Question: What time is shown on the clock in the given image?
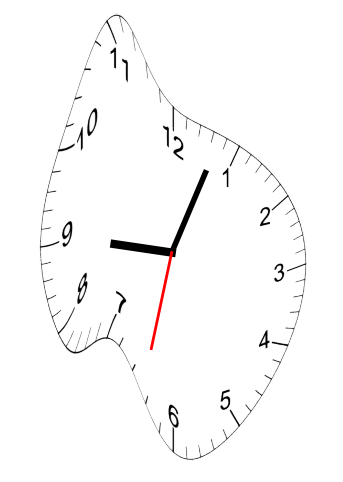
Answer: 09:03:32